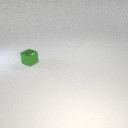
small green metal cube